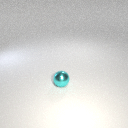
small cyan metal sphere